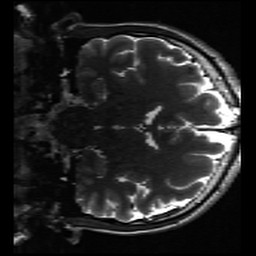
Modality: inplaneT2
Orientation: coronal